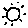
Label: sun